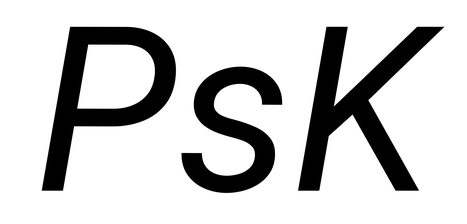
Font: Roboto-Italic_Italic